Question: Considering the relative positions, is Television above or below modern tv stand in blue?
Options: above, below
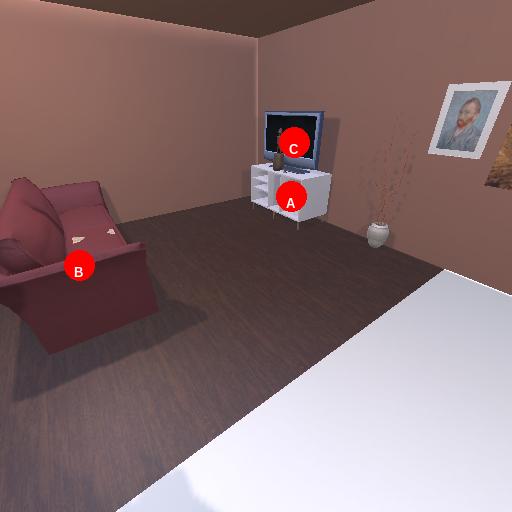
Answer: above